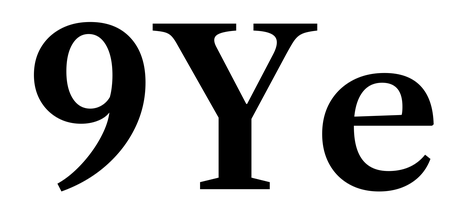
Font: LibreCaslonText_SemiBold